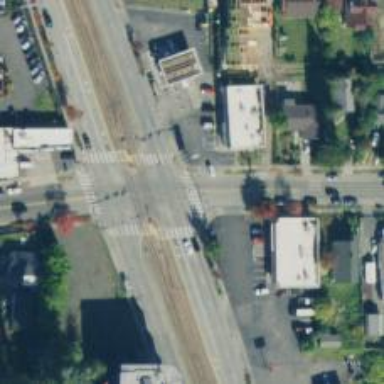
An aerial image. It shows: Controlled road crossing.